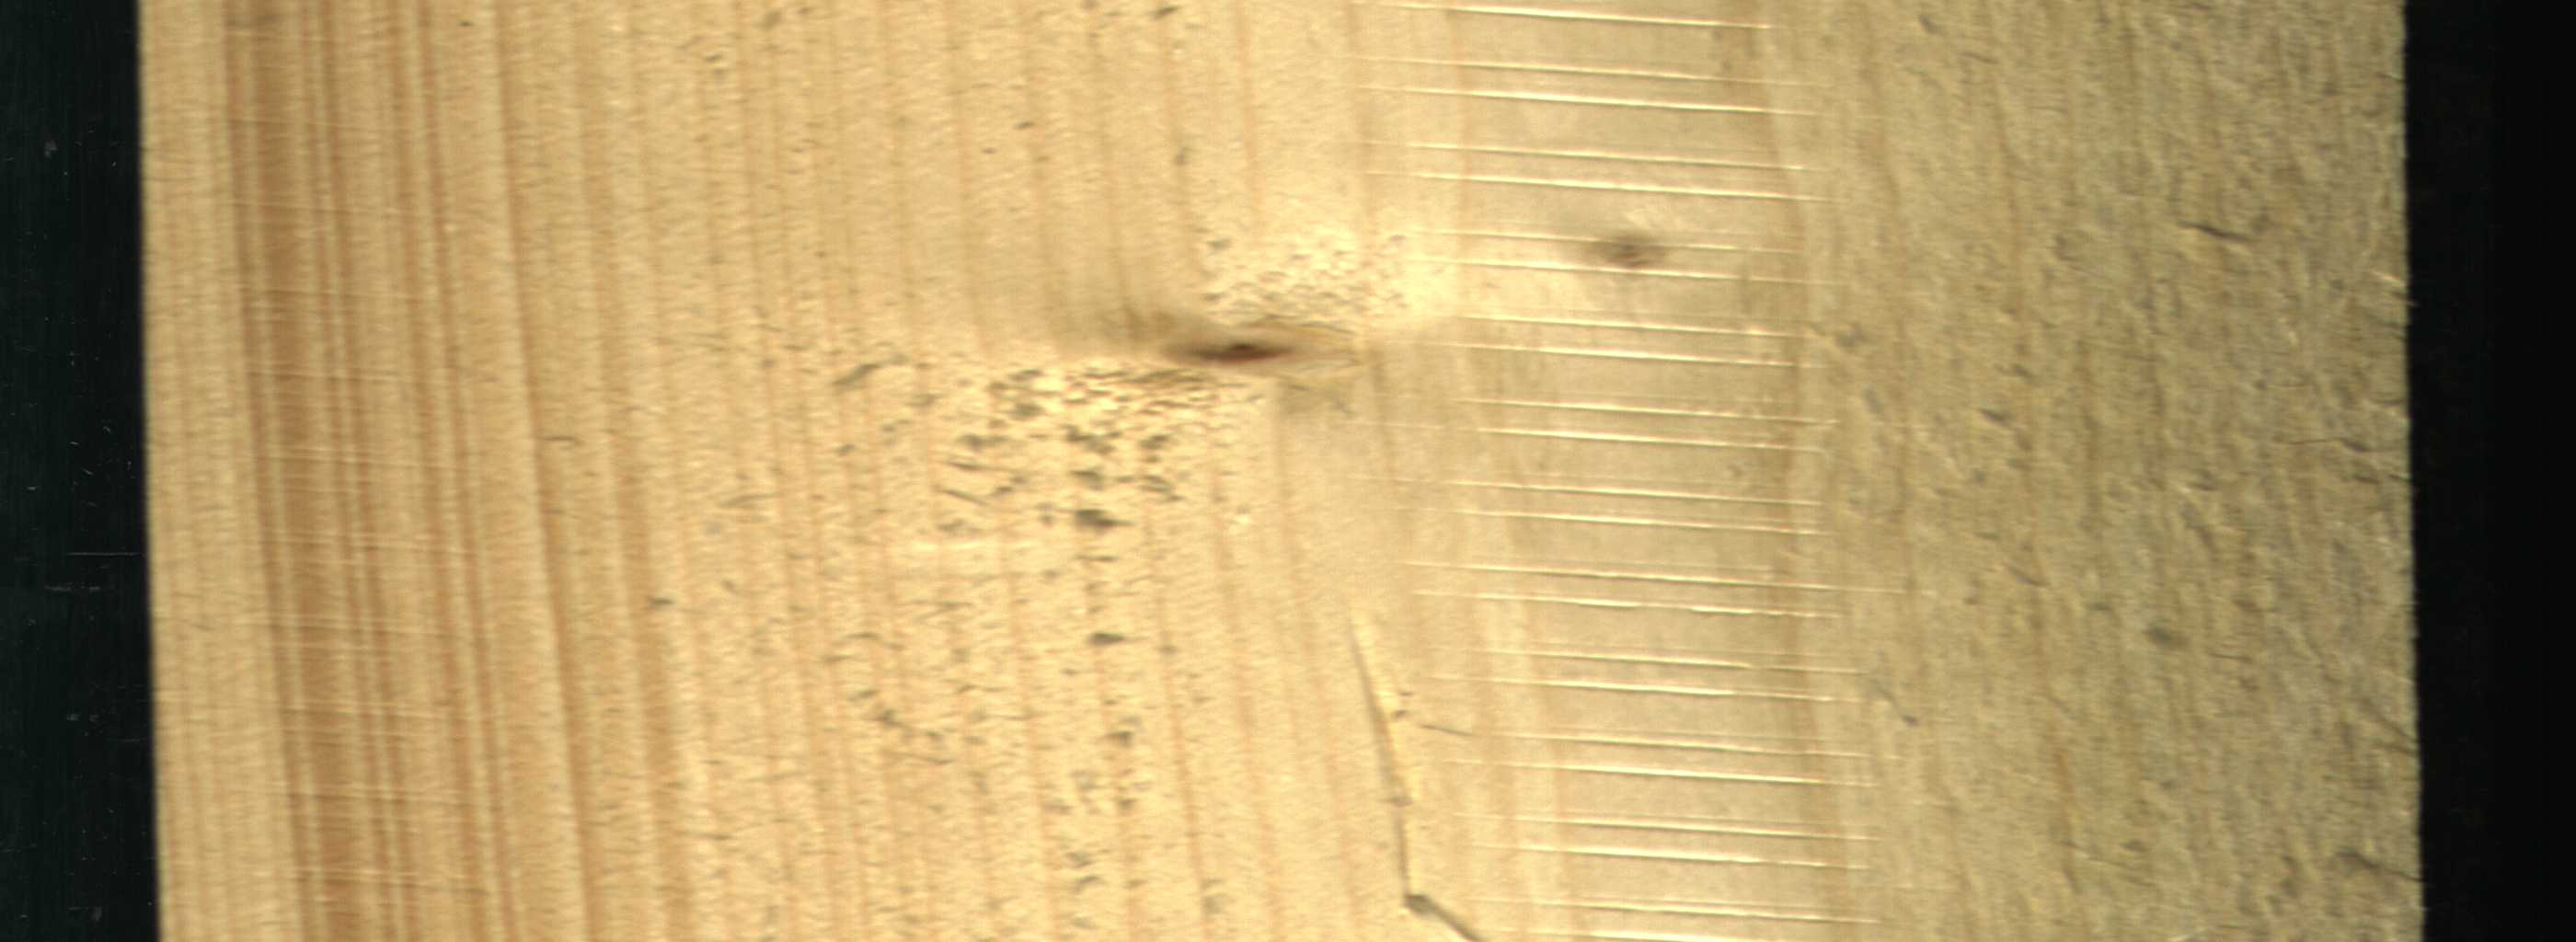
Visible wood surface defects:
Live_Knot
Live_Knot